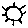
Label: sun